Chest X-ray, PA view. Patient: 44 years old, sex F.
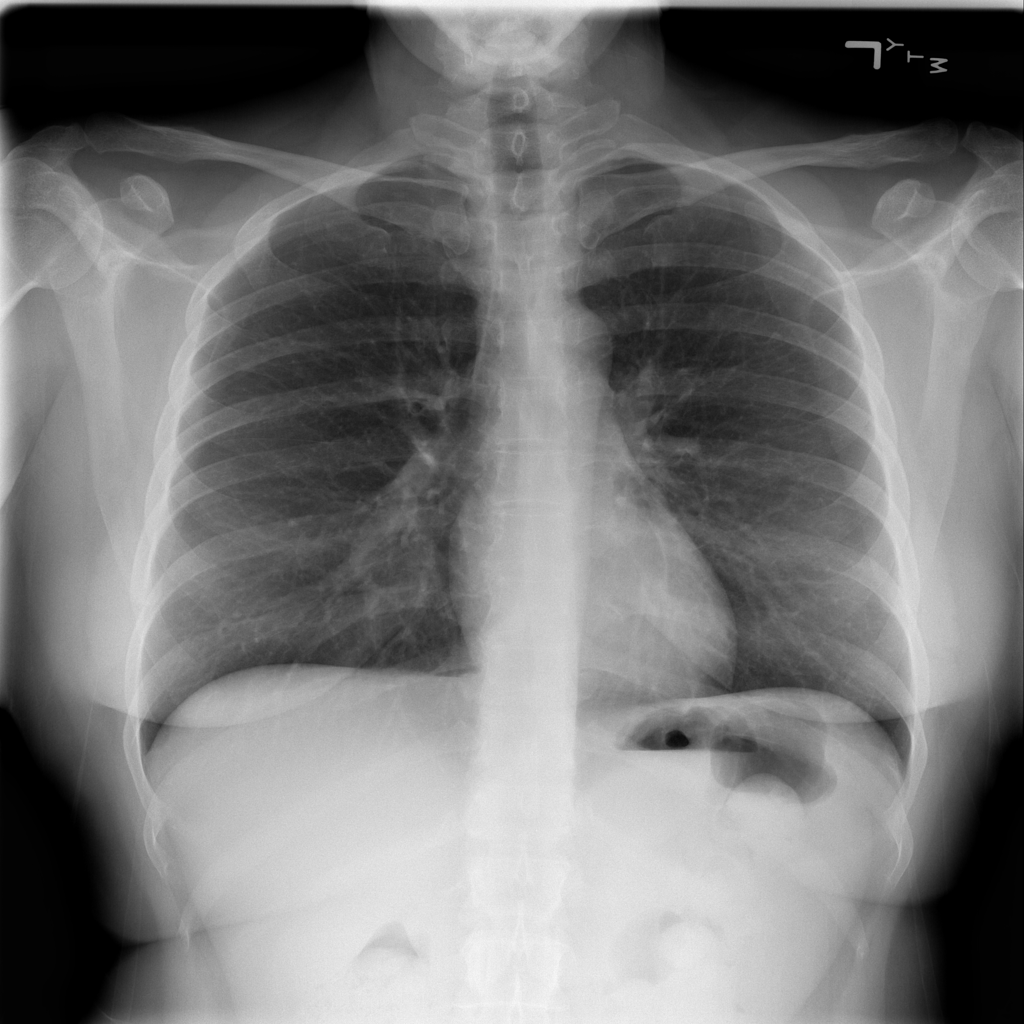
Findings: No Finding